Question: I'm trying to create an android application with video cutting facility. For that I need to create a seekbar and when user clicks on "start cutting" button, progress of that seekbar must start from that position. And the when user clicks on "stop cutting", seekbar must stop at that point and the duration in between start to end must show in a different color. Please help me..
I want it to look some thing like following image:

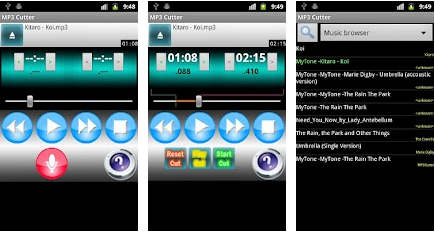
Answer: I think it will far too good to use a double thumb seekbar.Just try
<URL>